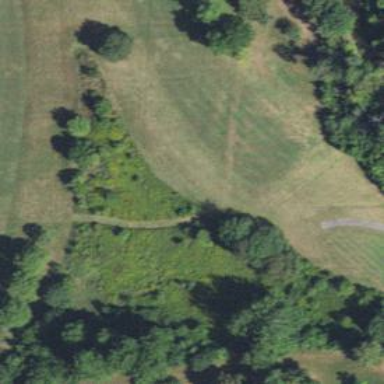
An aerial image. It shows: Golf cartpath track.